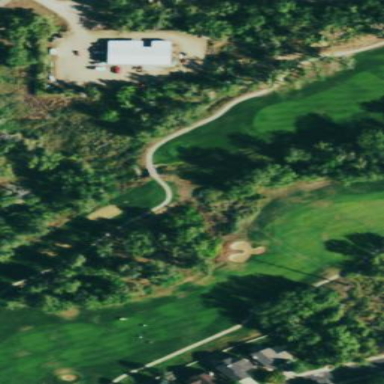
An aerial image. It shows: Grassy golf fairway.